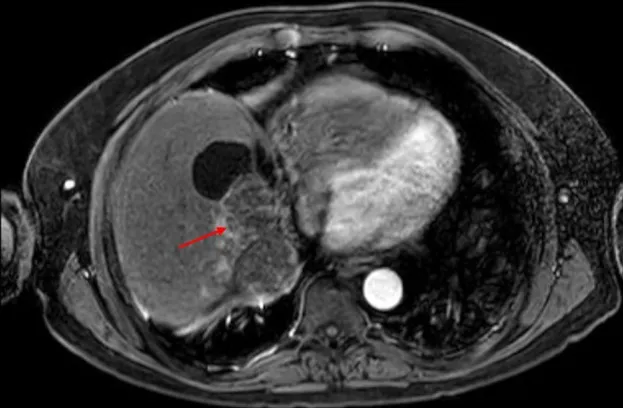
Progression in bland embolisation sites, complete response in SIRT/ablation sites (January 2022).
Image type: radiology (mri)